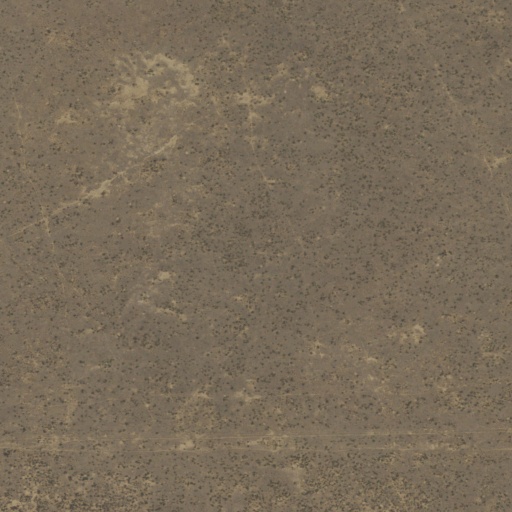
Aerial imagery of valley in New Mexico named Salt Draw containing only grassland